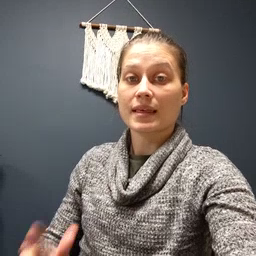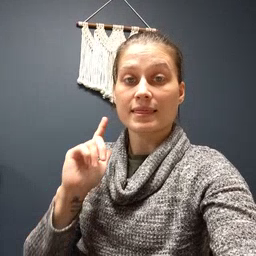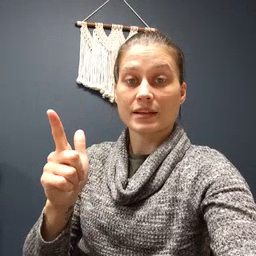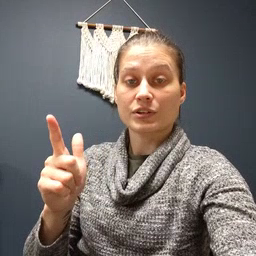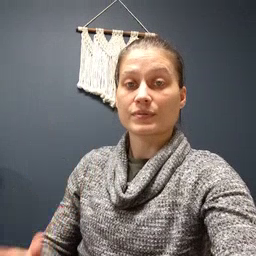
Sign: later